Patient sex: M
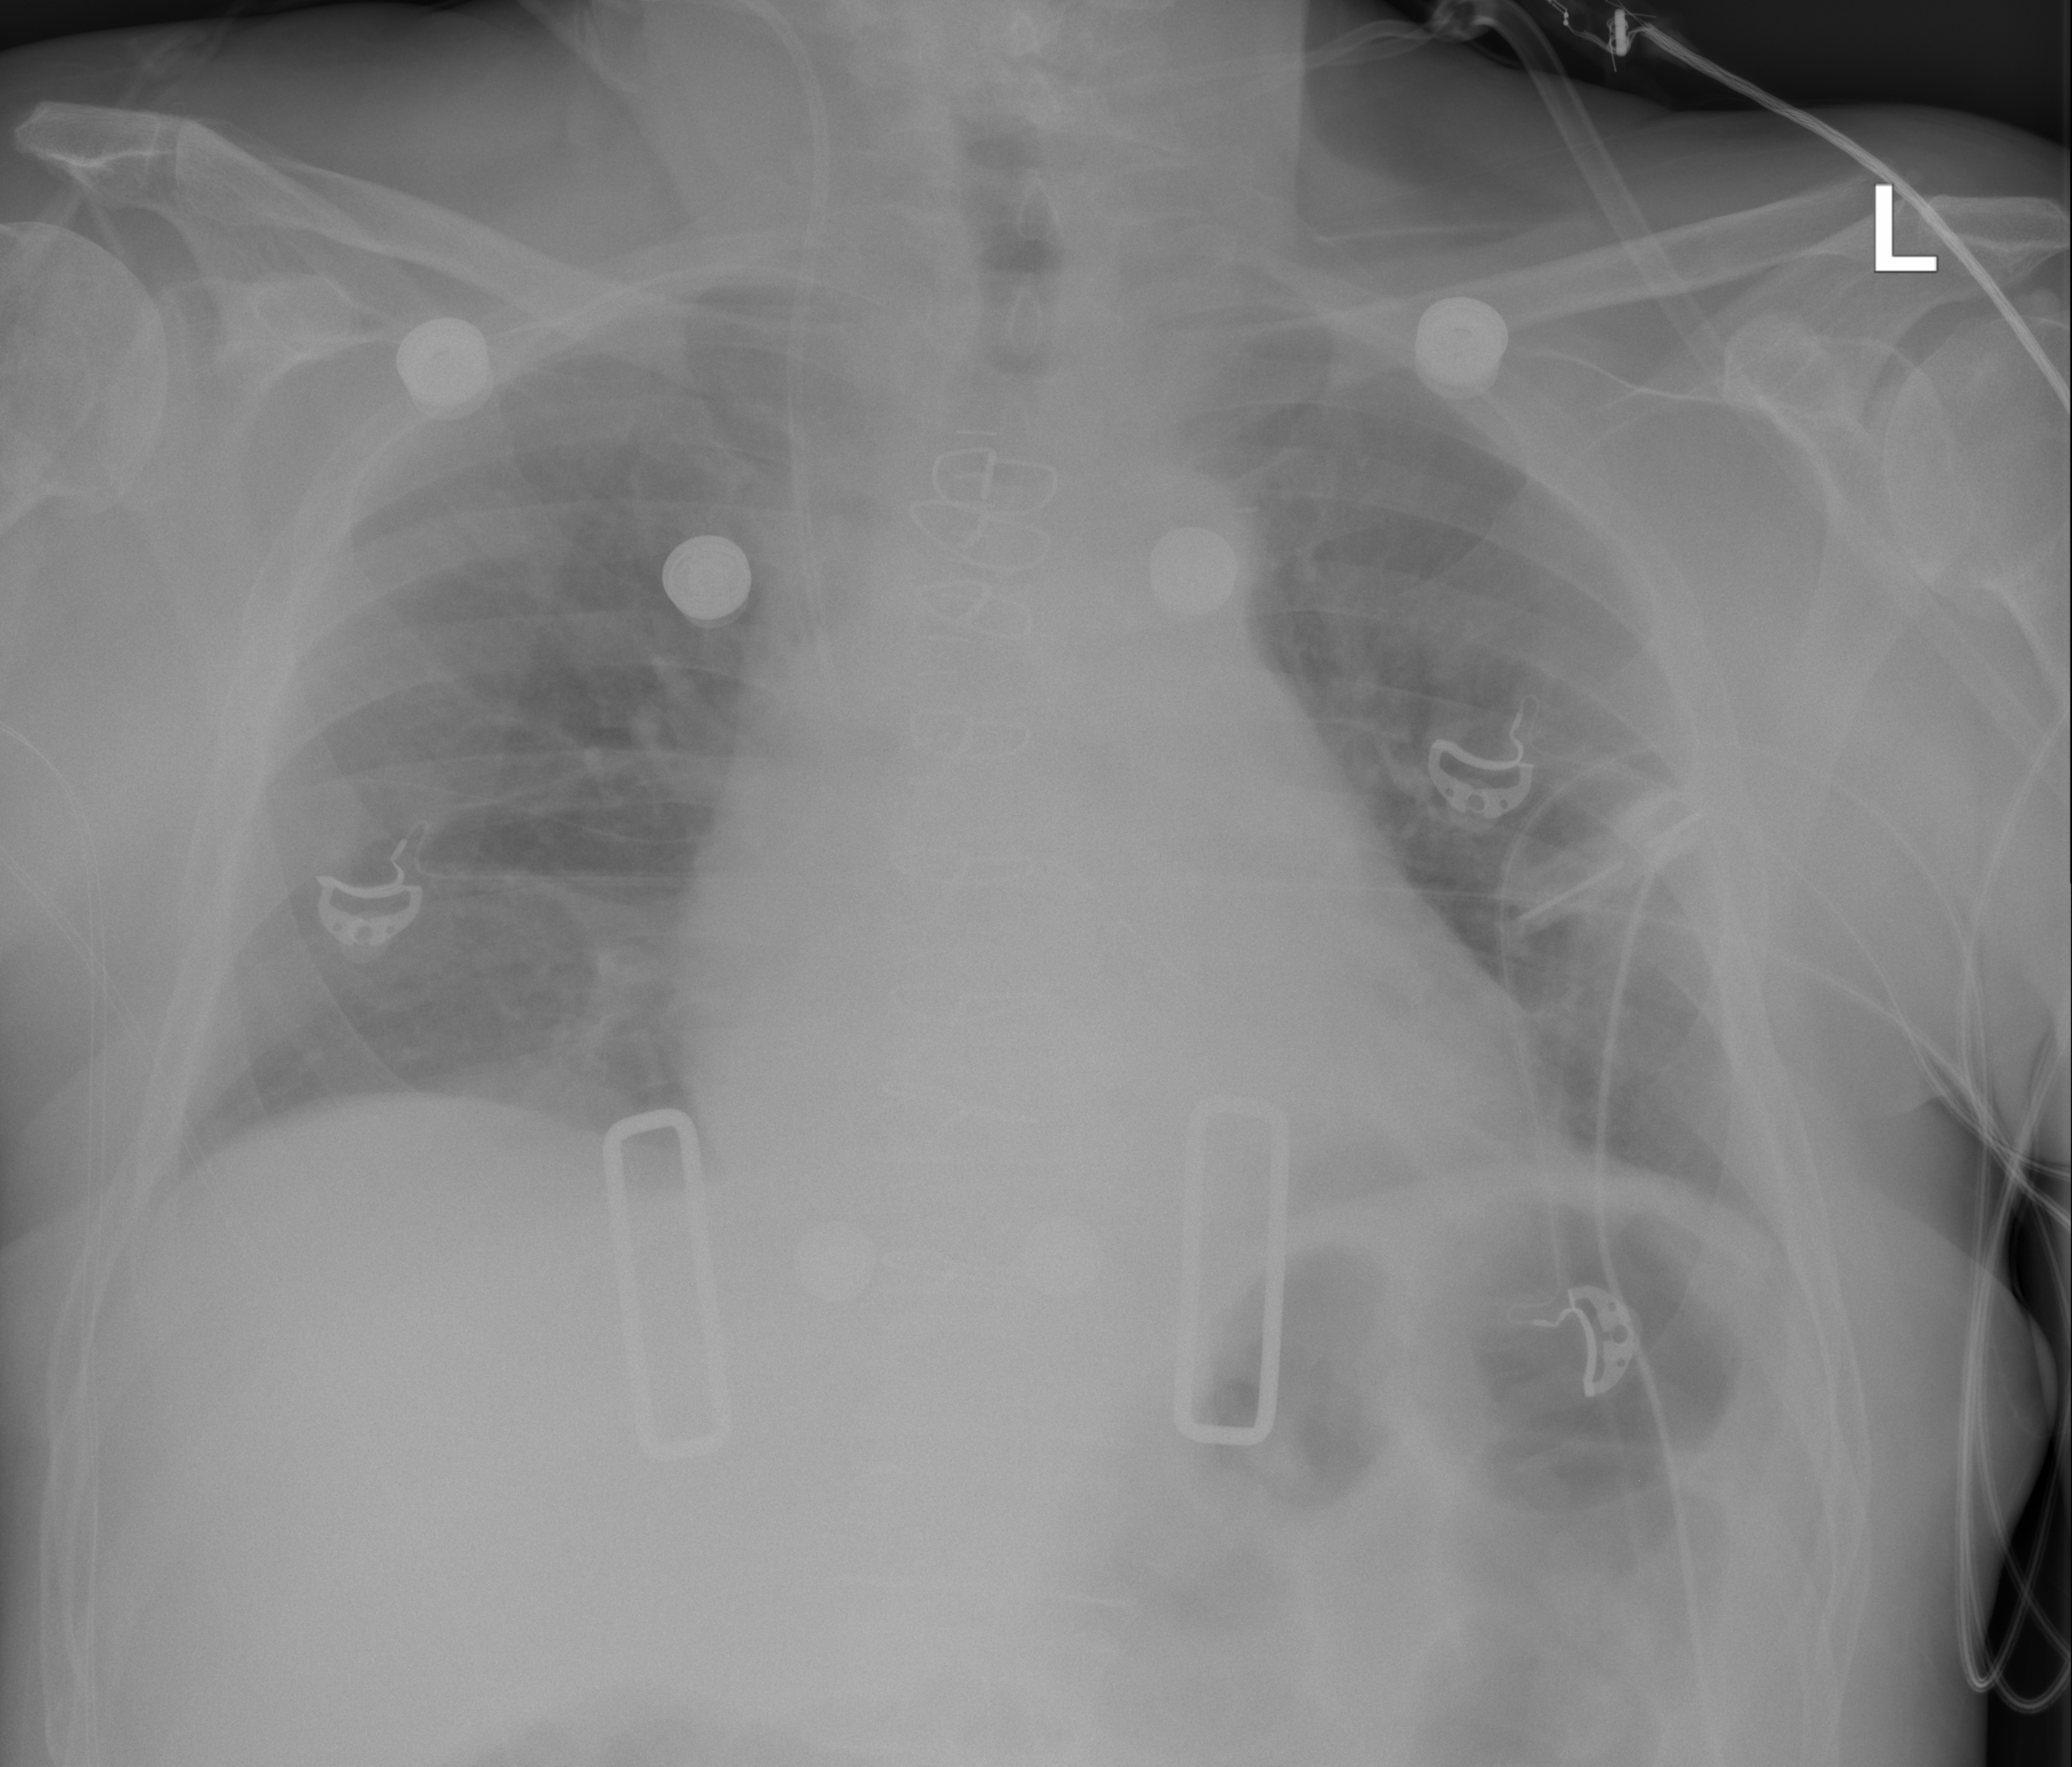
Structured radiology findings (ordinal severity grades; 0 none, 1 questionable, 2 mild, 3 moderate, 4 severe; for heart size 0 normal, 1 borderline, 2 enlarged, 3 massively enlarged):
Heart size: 2
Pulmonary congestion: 2
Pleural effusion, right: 0
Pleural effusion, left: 0
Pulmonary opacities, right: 0
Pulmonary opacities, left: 0
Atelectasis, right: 0
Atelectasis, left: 0